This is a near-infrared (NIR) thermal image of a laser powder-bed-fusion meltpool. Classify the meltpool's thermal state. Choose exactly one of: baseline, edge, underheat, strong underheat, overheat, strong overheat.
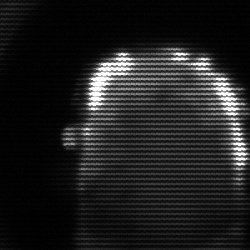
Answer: baseline